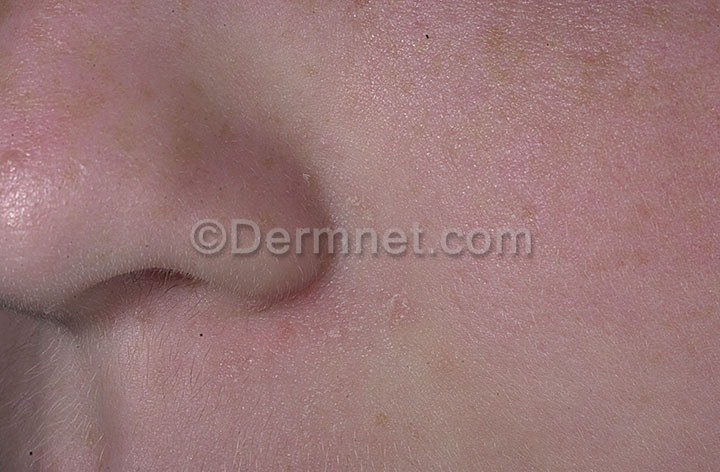
Disease: Acne and Rosacea Photos